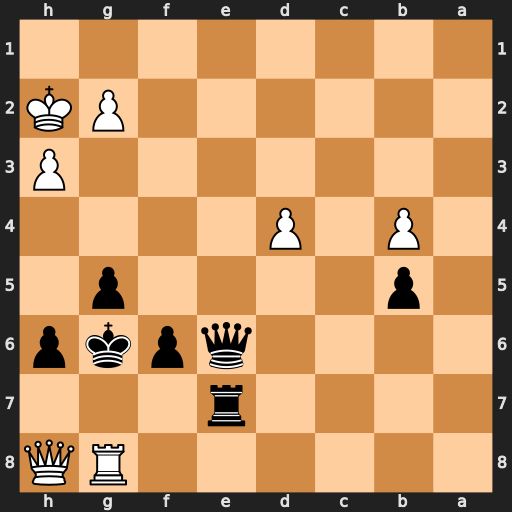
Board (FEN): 6RQ/4r3/4qpkp/1p4p1/1P1P4/7P/6PK/8
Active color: b
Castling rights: -
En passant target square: -
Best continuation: Kf5 Rd8 Qc6